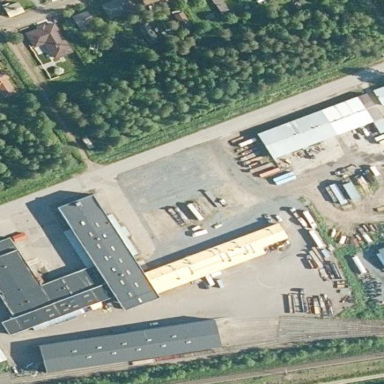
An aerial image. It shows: Industrial building.